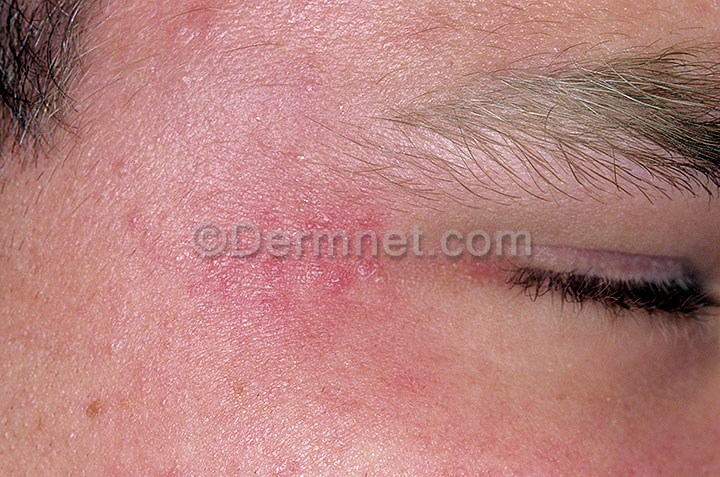
Disease: Acne and Rosacea Photos